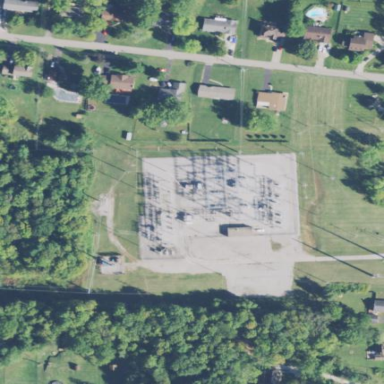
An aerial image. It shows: Transmission-level power substation.